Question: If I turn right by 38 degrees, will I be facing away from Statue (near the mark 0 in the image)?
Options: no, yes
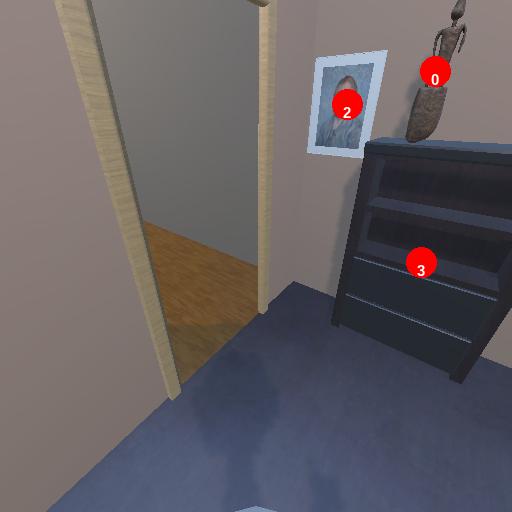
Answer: no